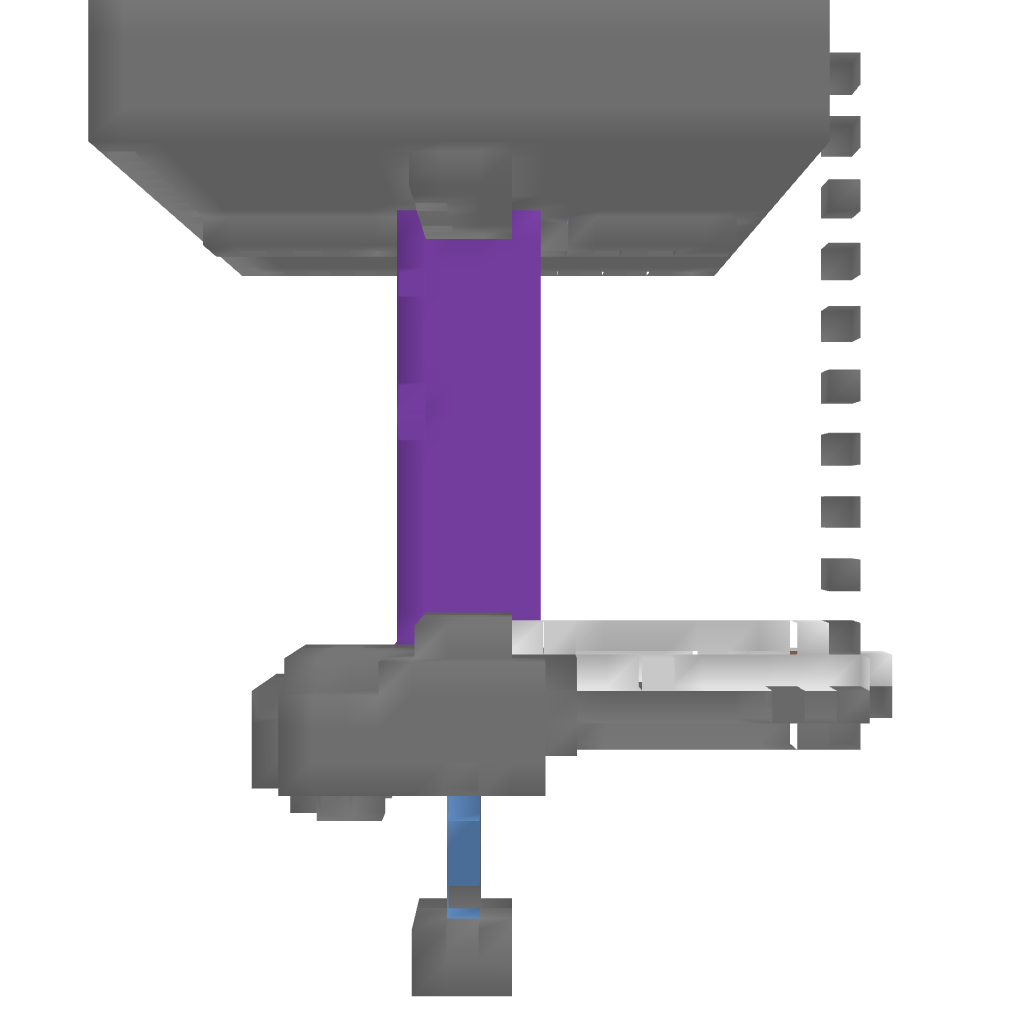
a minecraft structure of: Mob XP Farm bad low quality